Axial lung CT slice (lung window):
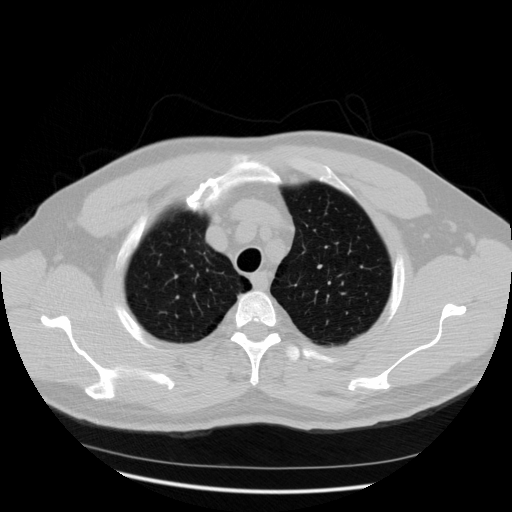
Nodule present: no